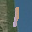
Label: 1